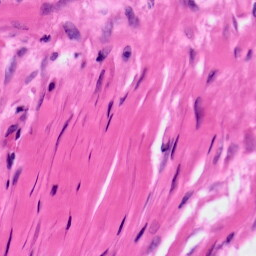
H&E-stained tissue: Ovarian